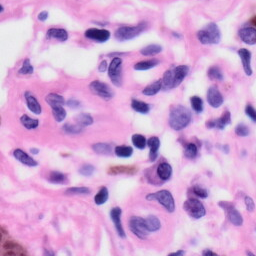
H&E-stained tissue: Skin